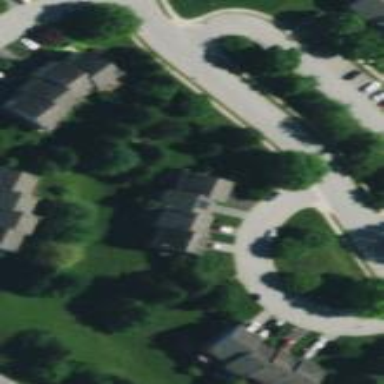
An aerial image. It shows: Village green area.